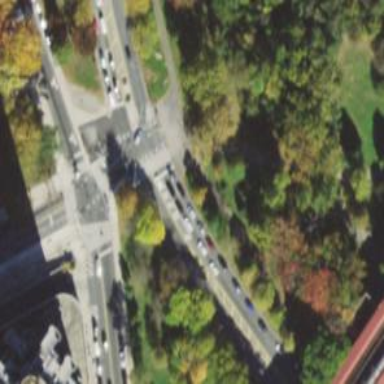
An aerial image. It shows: Marked crossing on the road.